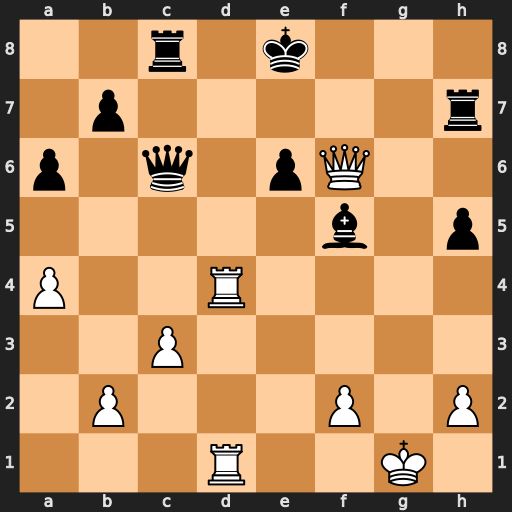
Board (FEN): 2r1k3/1p5r/p1q1pQ2/5b1p/P2R4/2P5/1P3P1P/3R2K1
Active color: w
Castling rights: -
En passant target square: -
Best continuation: Rd8+ Rxd8 Rxd8#